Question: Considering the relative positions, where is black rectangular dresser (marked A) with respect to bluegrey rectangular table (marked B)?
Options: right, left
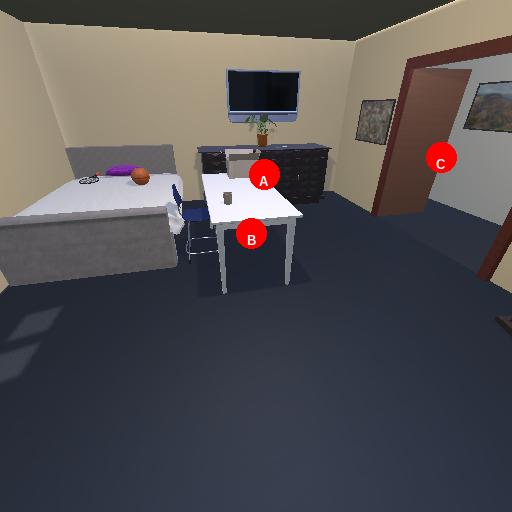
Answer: right